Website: lowes
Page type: address-validator
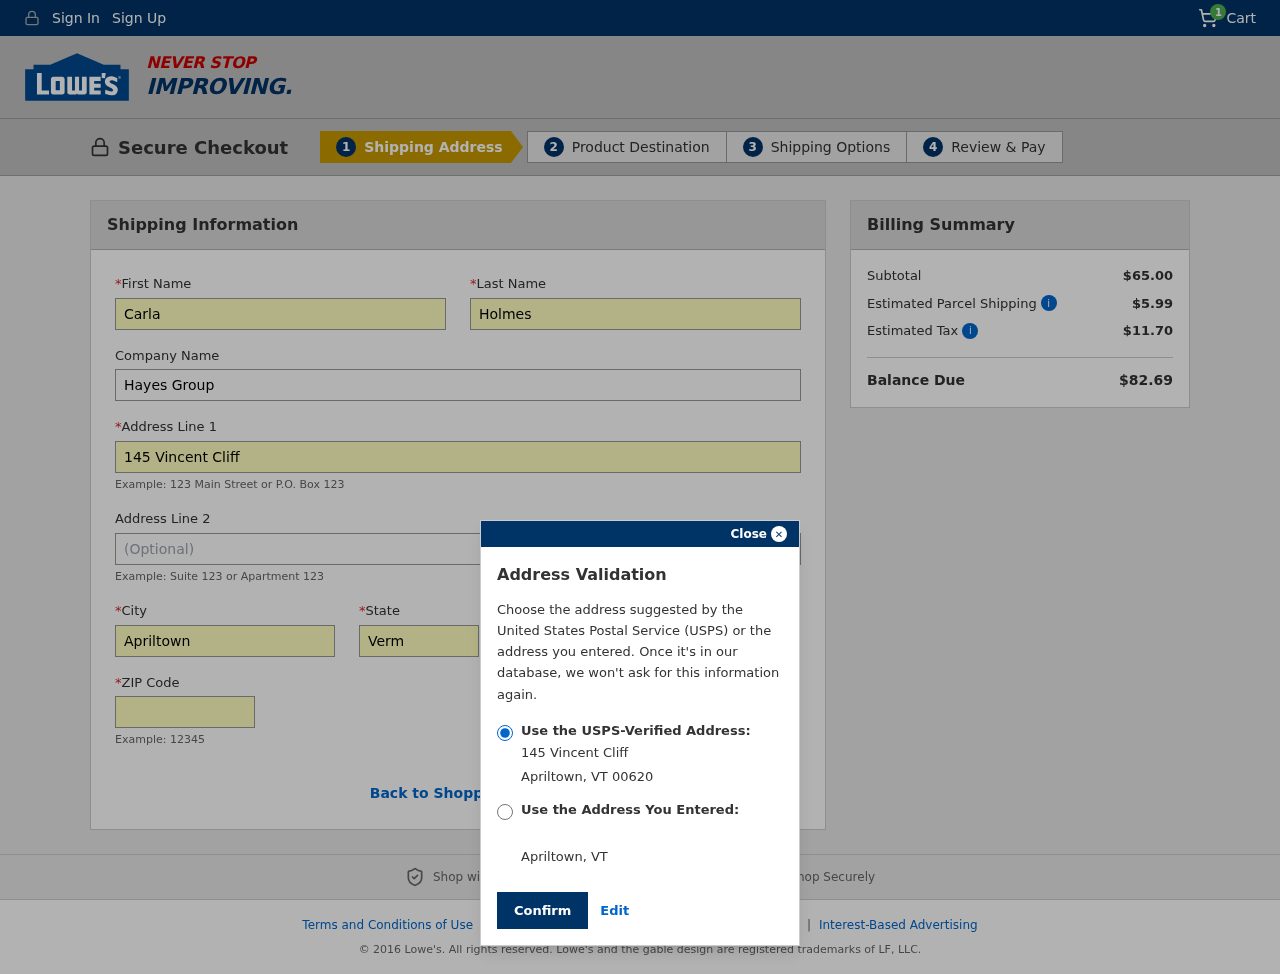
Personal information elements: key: PII_CITY
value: Apriltown
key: PII_COMPANY
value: Hayes Group
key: PII_FIRSTNAME
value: Carla
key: PII_LASTNAME
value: Holmes
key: PII_POSTCODE
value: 00620
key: PII_STATE
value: Vermont
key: PII_STATE_ABBR
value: VT
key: PII_STREET
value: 145 Vincent Cliff
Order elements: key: ORDER_NUM_ITEMS
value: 1
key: ORDER_SUBTOTAL
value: $65.00
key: ORDER_SHIPPING_COST
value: $5.99
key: ORDER_TAX
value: $11.70
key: ORDER_TOTAL
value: $82.69